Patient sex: M
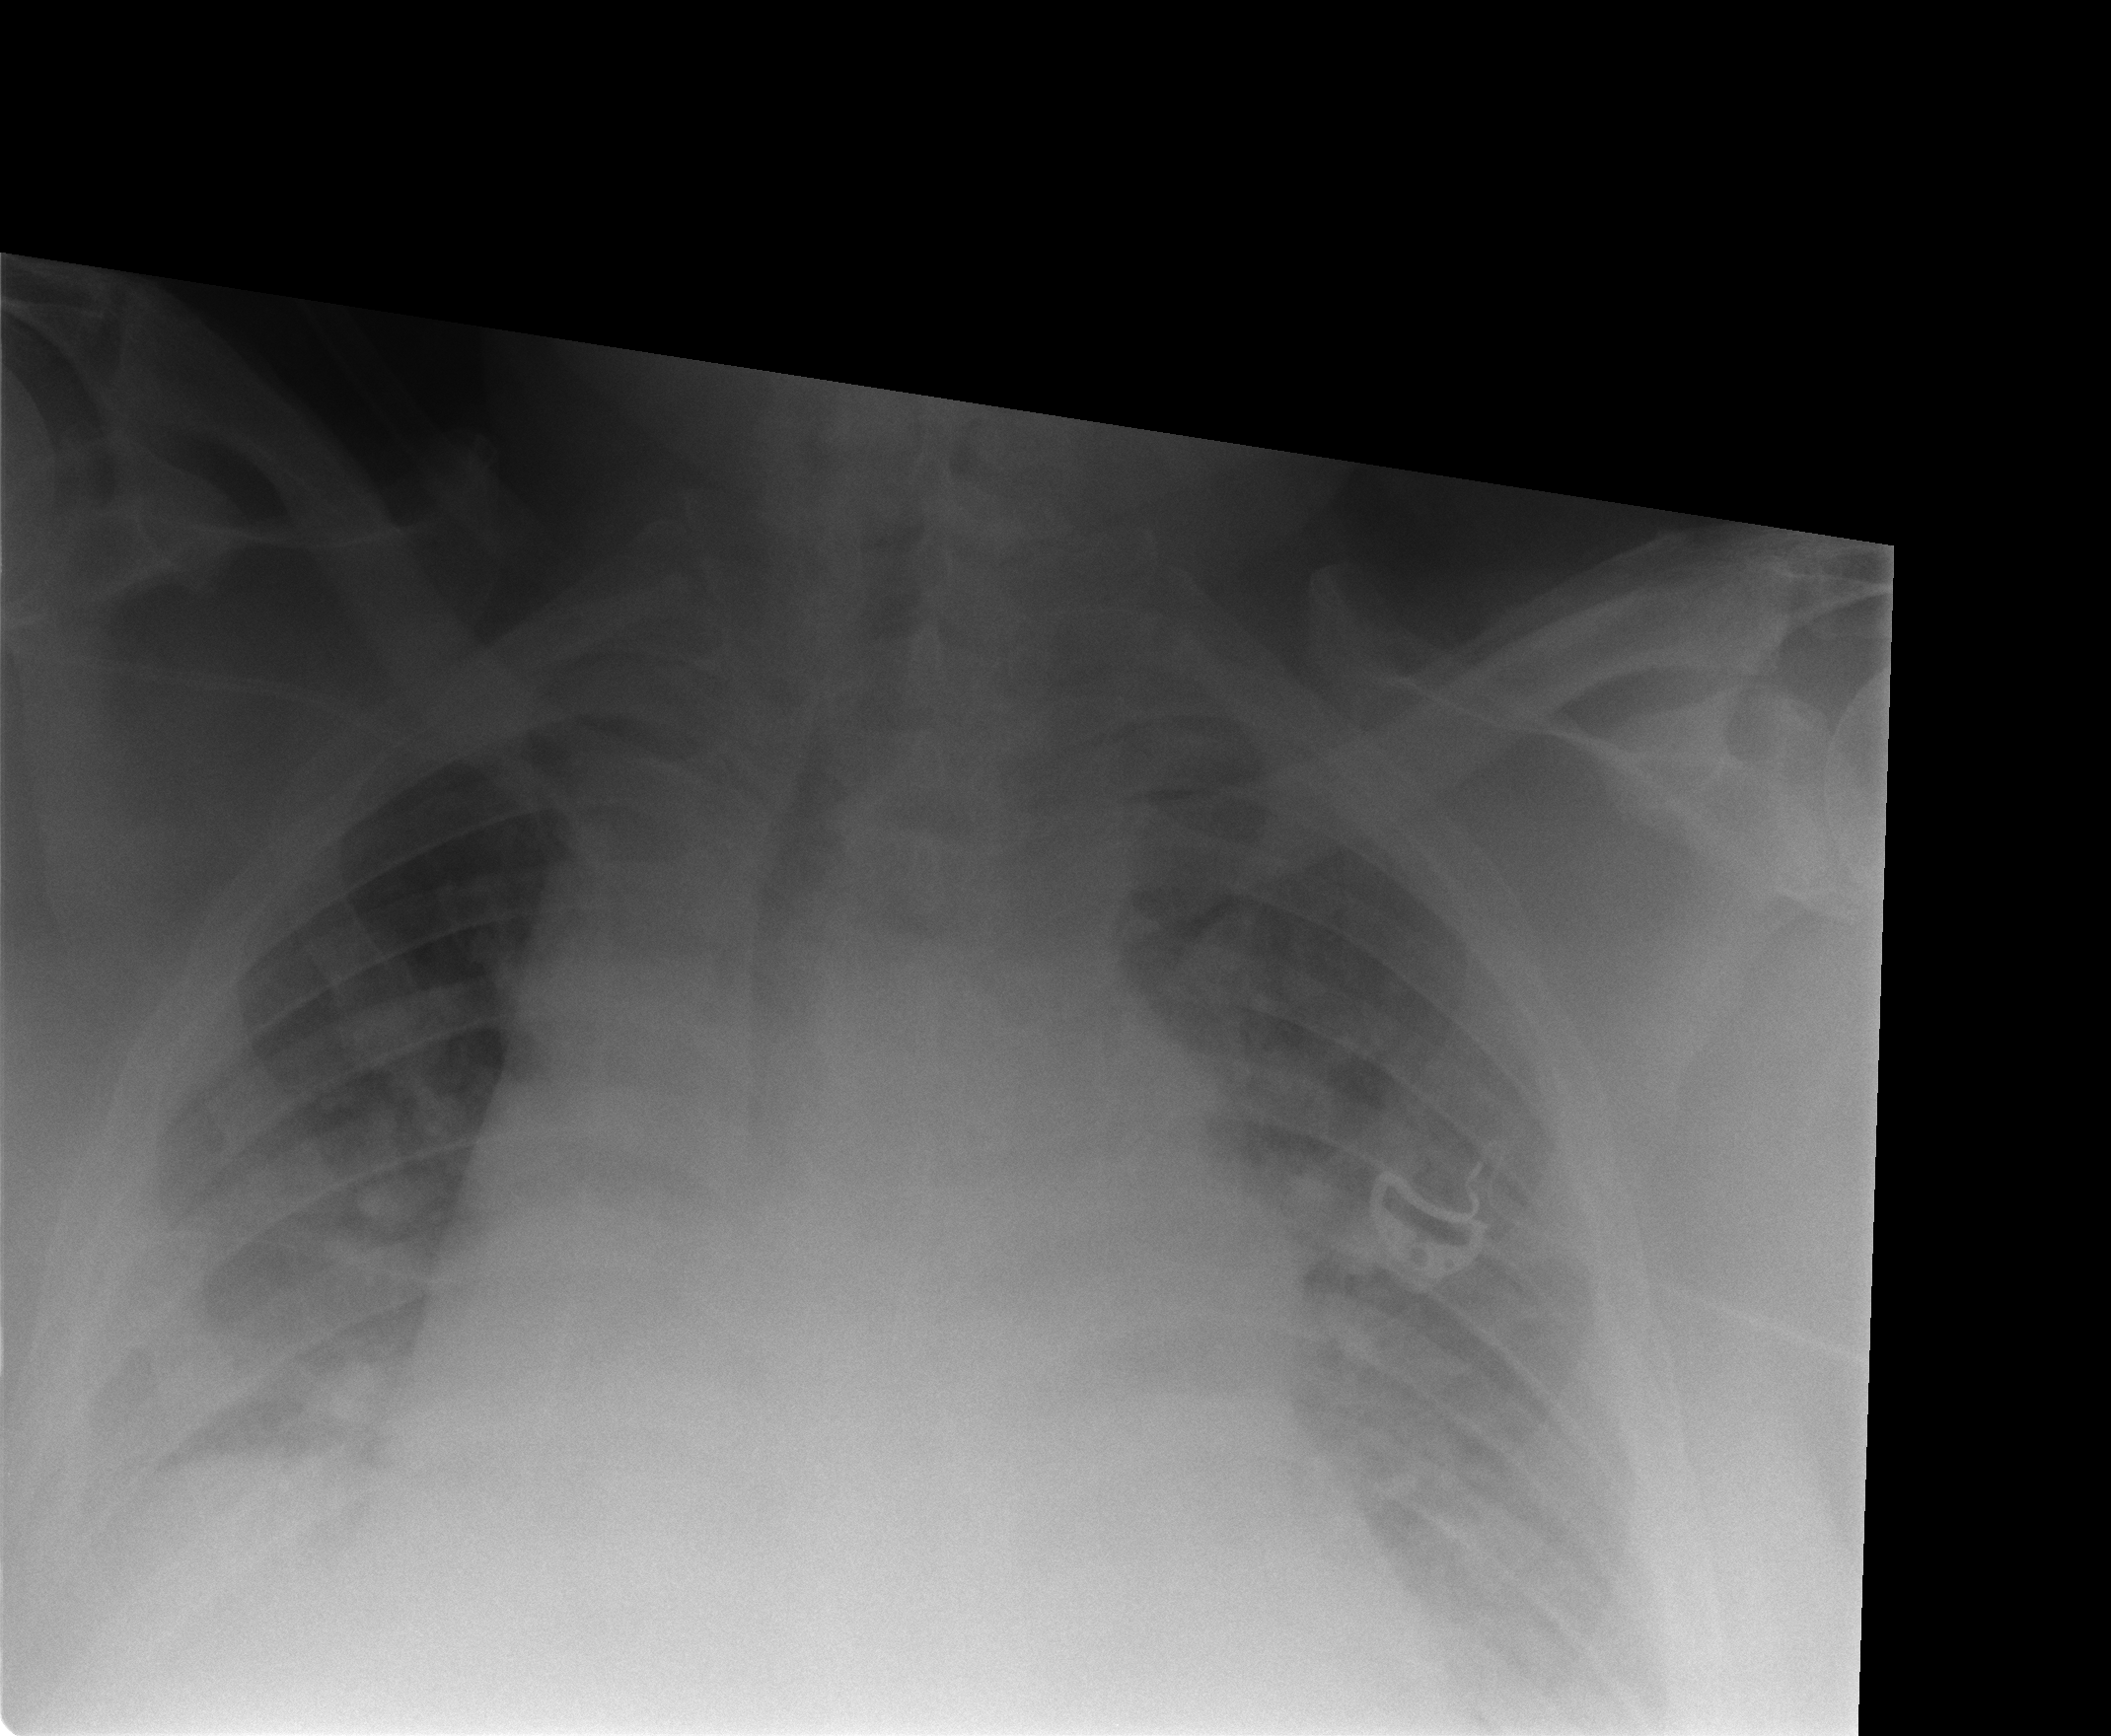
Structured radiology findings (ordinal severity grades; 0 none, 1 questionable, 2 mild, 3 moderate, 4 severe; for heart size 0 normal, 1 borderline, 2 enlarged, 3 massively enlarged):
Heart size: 0
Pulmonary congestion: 2
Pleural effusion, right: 0
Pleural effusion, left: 0
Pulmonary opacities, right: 0
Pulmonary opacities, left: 0
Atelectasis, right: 2
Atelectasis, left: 2